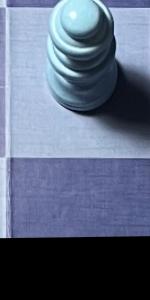
Label: Empty